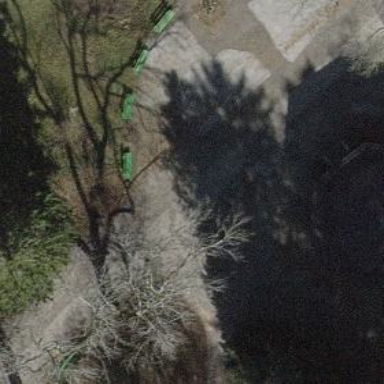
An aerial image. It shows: Bench for seating.